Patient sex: M
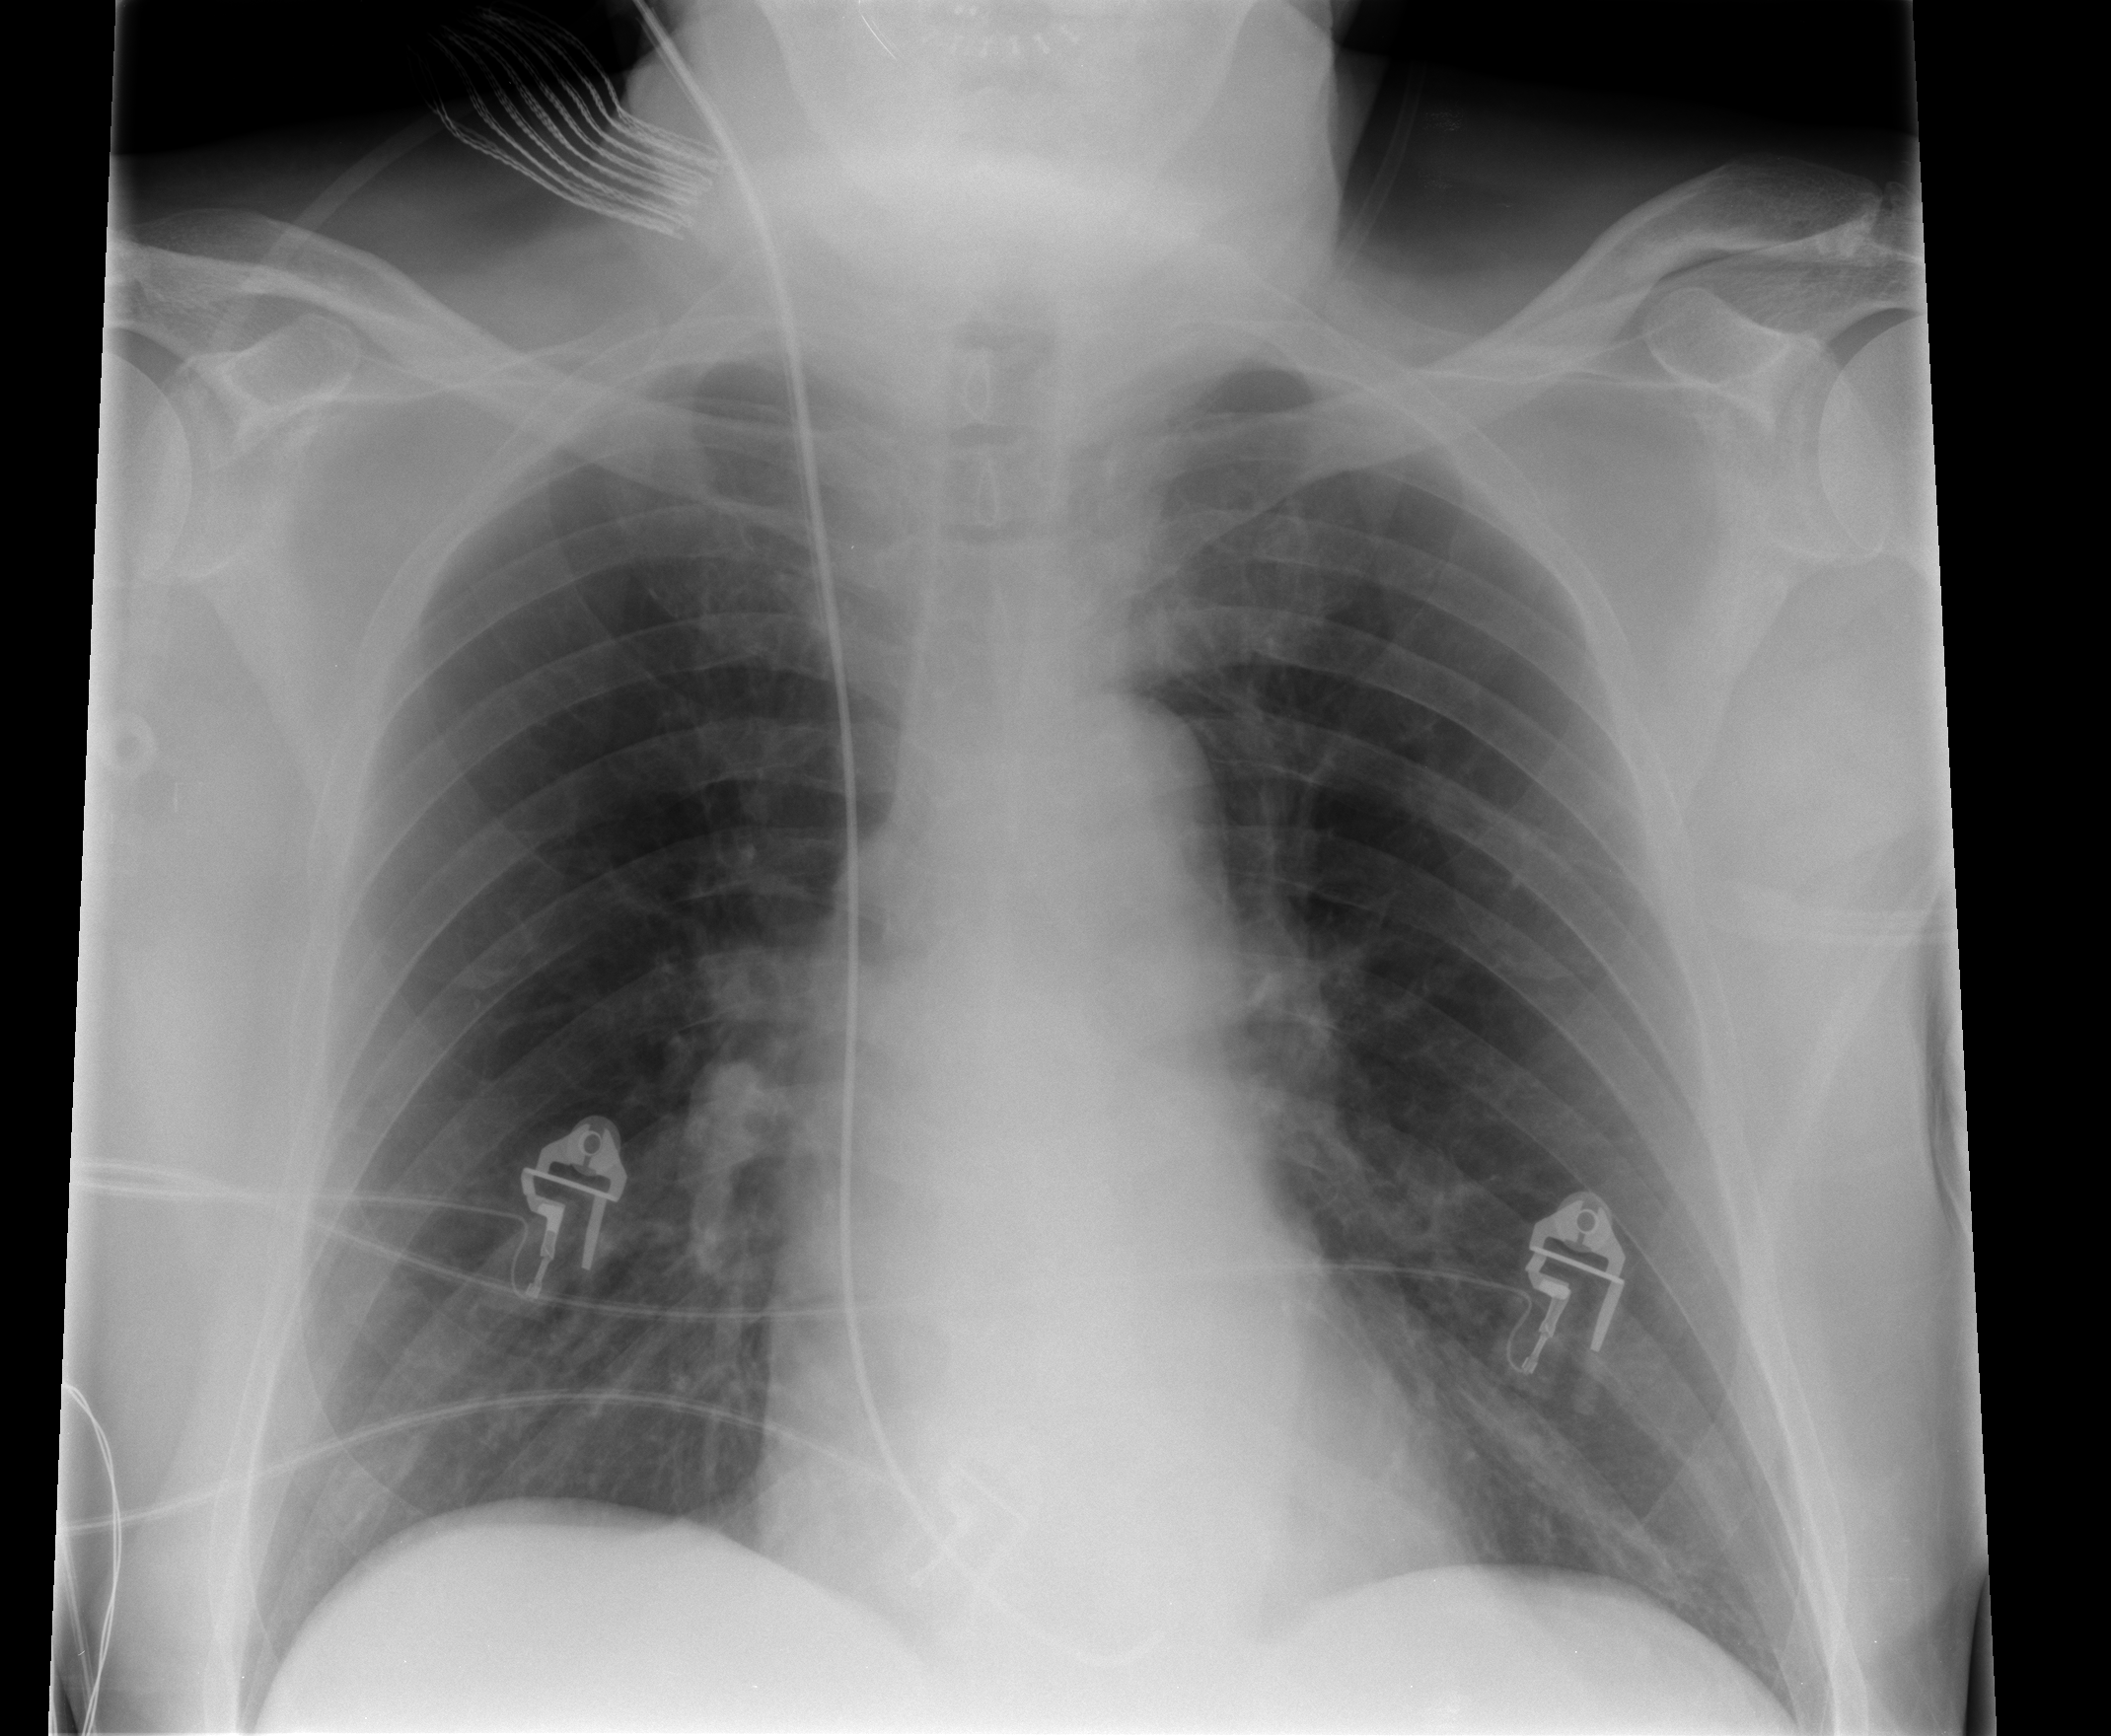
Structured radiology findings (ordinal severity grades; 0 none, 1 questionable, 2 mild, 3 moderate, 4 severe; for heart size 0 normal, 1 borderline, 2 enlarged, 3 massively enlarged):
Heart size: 0
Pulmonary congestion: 0
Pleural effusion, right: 0
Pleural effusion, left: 0
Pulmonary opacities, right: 0
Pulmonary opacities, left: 0
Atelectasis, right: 1
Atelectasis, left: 2